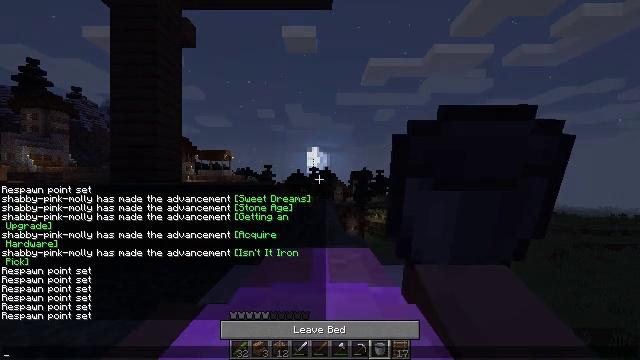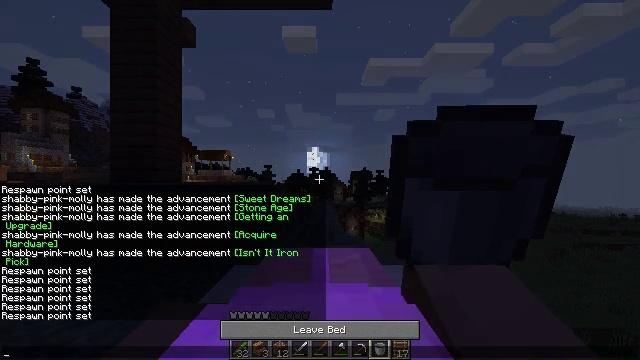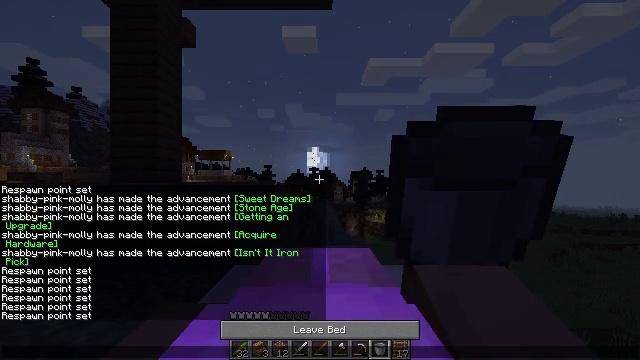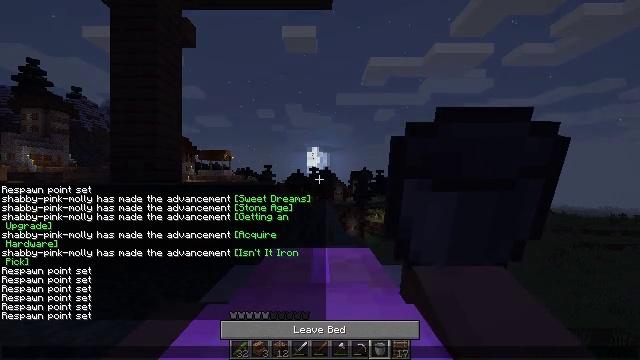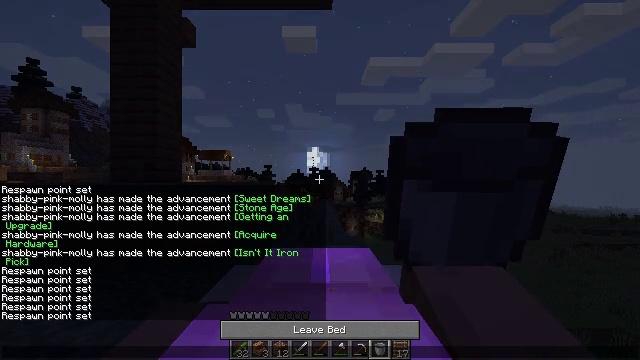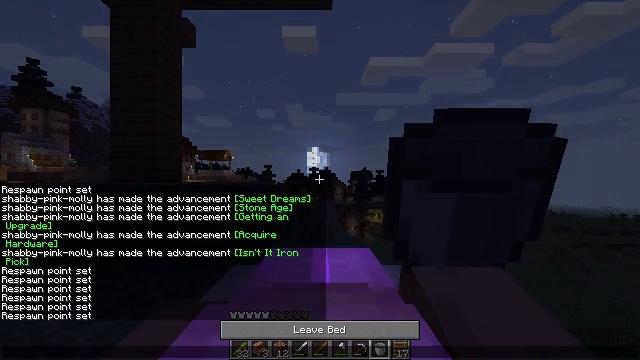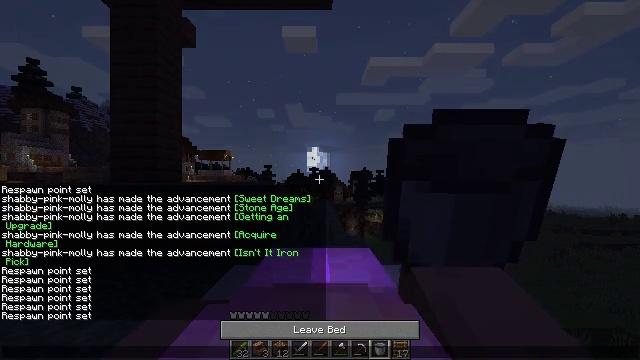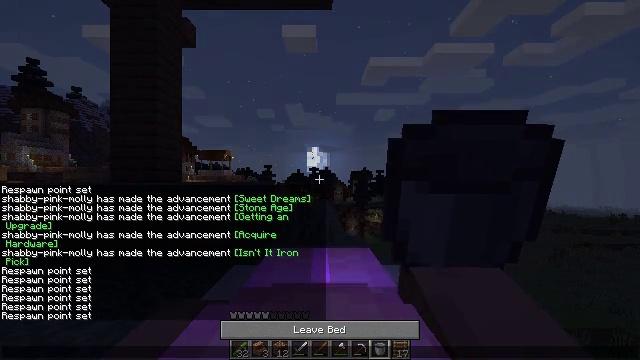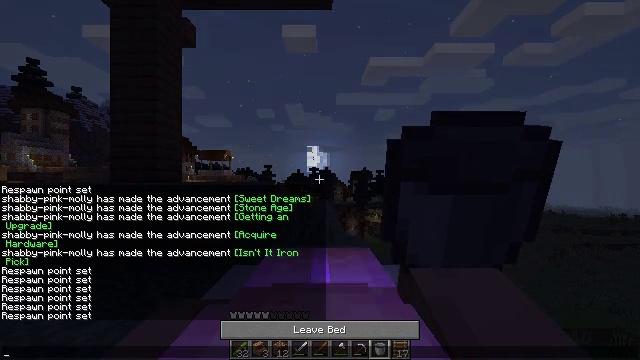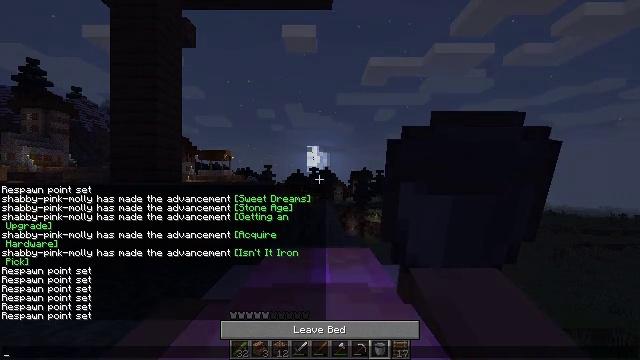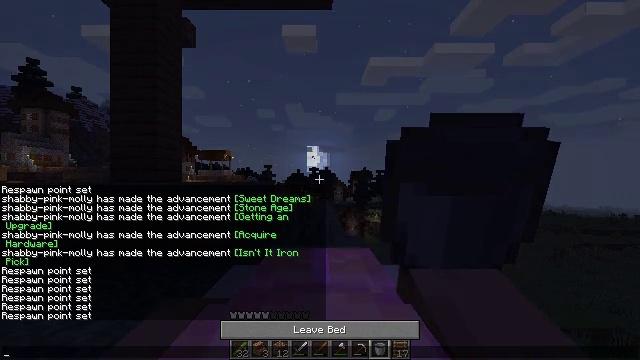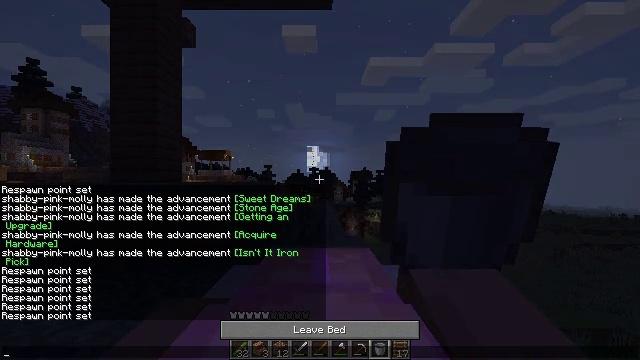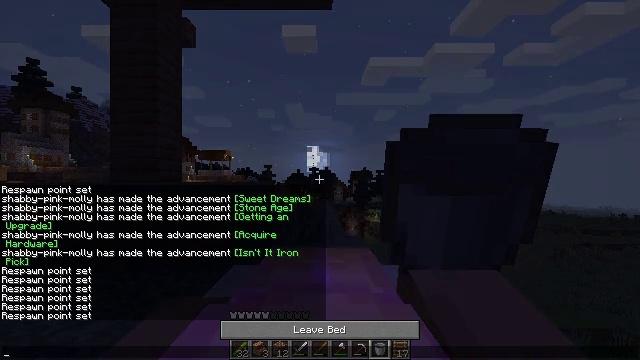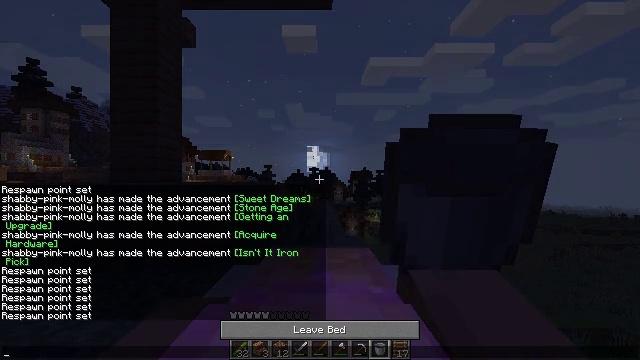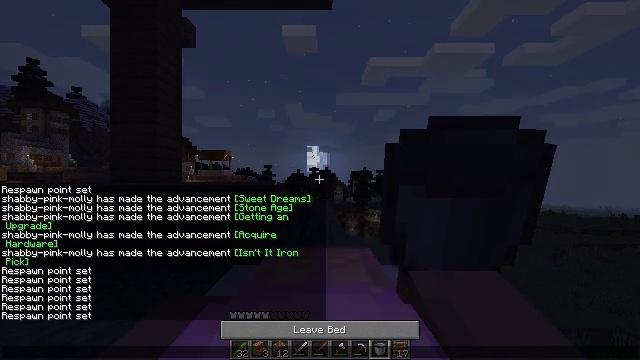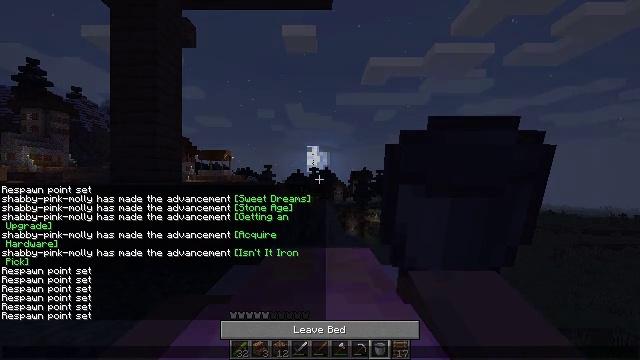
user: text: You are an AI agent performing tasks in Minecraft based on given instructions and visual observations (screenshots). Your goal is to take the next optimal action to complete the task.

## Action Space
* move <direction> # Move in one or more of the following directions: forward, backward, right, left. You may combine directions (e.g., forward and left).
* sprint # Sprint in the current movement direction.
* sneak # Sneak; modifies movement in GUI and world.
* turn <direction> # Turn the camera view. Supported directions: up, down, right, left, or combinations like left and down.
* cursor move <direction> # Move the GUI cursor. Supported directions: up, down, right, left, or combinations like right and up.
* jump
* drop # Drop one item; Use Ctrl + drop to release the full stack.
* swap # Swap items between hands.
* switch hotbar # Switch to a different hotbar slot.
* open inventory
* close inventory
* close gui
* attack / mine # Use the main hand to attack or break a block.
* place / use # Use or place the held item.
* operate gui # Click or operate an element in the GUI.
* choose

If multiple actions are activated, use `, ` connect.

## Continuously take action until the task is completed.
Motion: motion action
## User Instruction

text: Gather jungle planks for building.
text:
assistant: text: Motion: no_op
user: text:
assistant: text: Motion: no_op
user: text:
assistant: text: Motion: no_op
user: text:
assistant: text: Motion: no_op
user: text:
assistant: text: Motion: no_op
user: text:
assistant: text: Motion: no_op
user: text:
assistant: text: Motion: no_op
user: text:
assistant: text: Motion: no_op
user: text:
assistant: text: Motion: no_op
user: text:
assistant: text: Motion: no_op
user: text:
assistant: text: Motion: no_op
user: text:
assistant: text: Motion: no_op
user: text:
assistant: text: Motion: no_op
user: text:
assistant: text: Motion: no_op
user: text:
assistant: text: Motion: no_op
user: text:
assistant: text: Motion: no_op
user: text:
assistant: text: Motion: no_op
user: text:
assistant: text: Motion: no_op
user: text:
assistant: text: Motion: no_op
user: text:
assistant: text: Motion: no_op
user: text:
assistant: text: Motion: no_op
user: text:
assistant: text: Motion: no_op
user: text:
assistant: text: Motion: no_op
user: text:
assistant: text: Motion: no_op
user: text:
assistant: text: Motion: no_op
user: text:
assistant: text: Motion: no_op
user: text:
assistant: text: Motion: no_op
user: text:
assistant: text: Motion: no_op
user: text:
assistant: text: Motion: no_op
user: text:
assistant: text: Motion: no_op